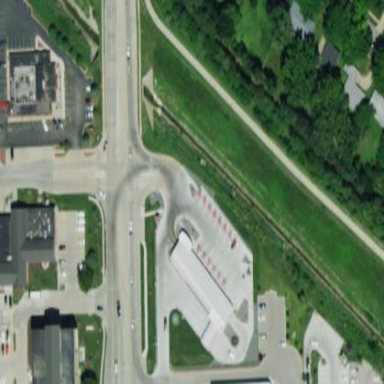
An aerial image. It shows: Car wash facility.